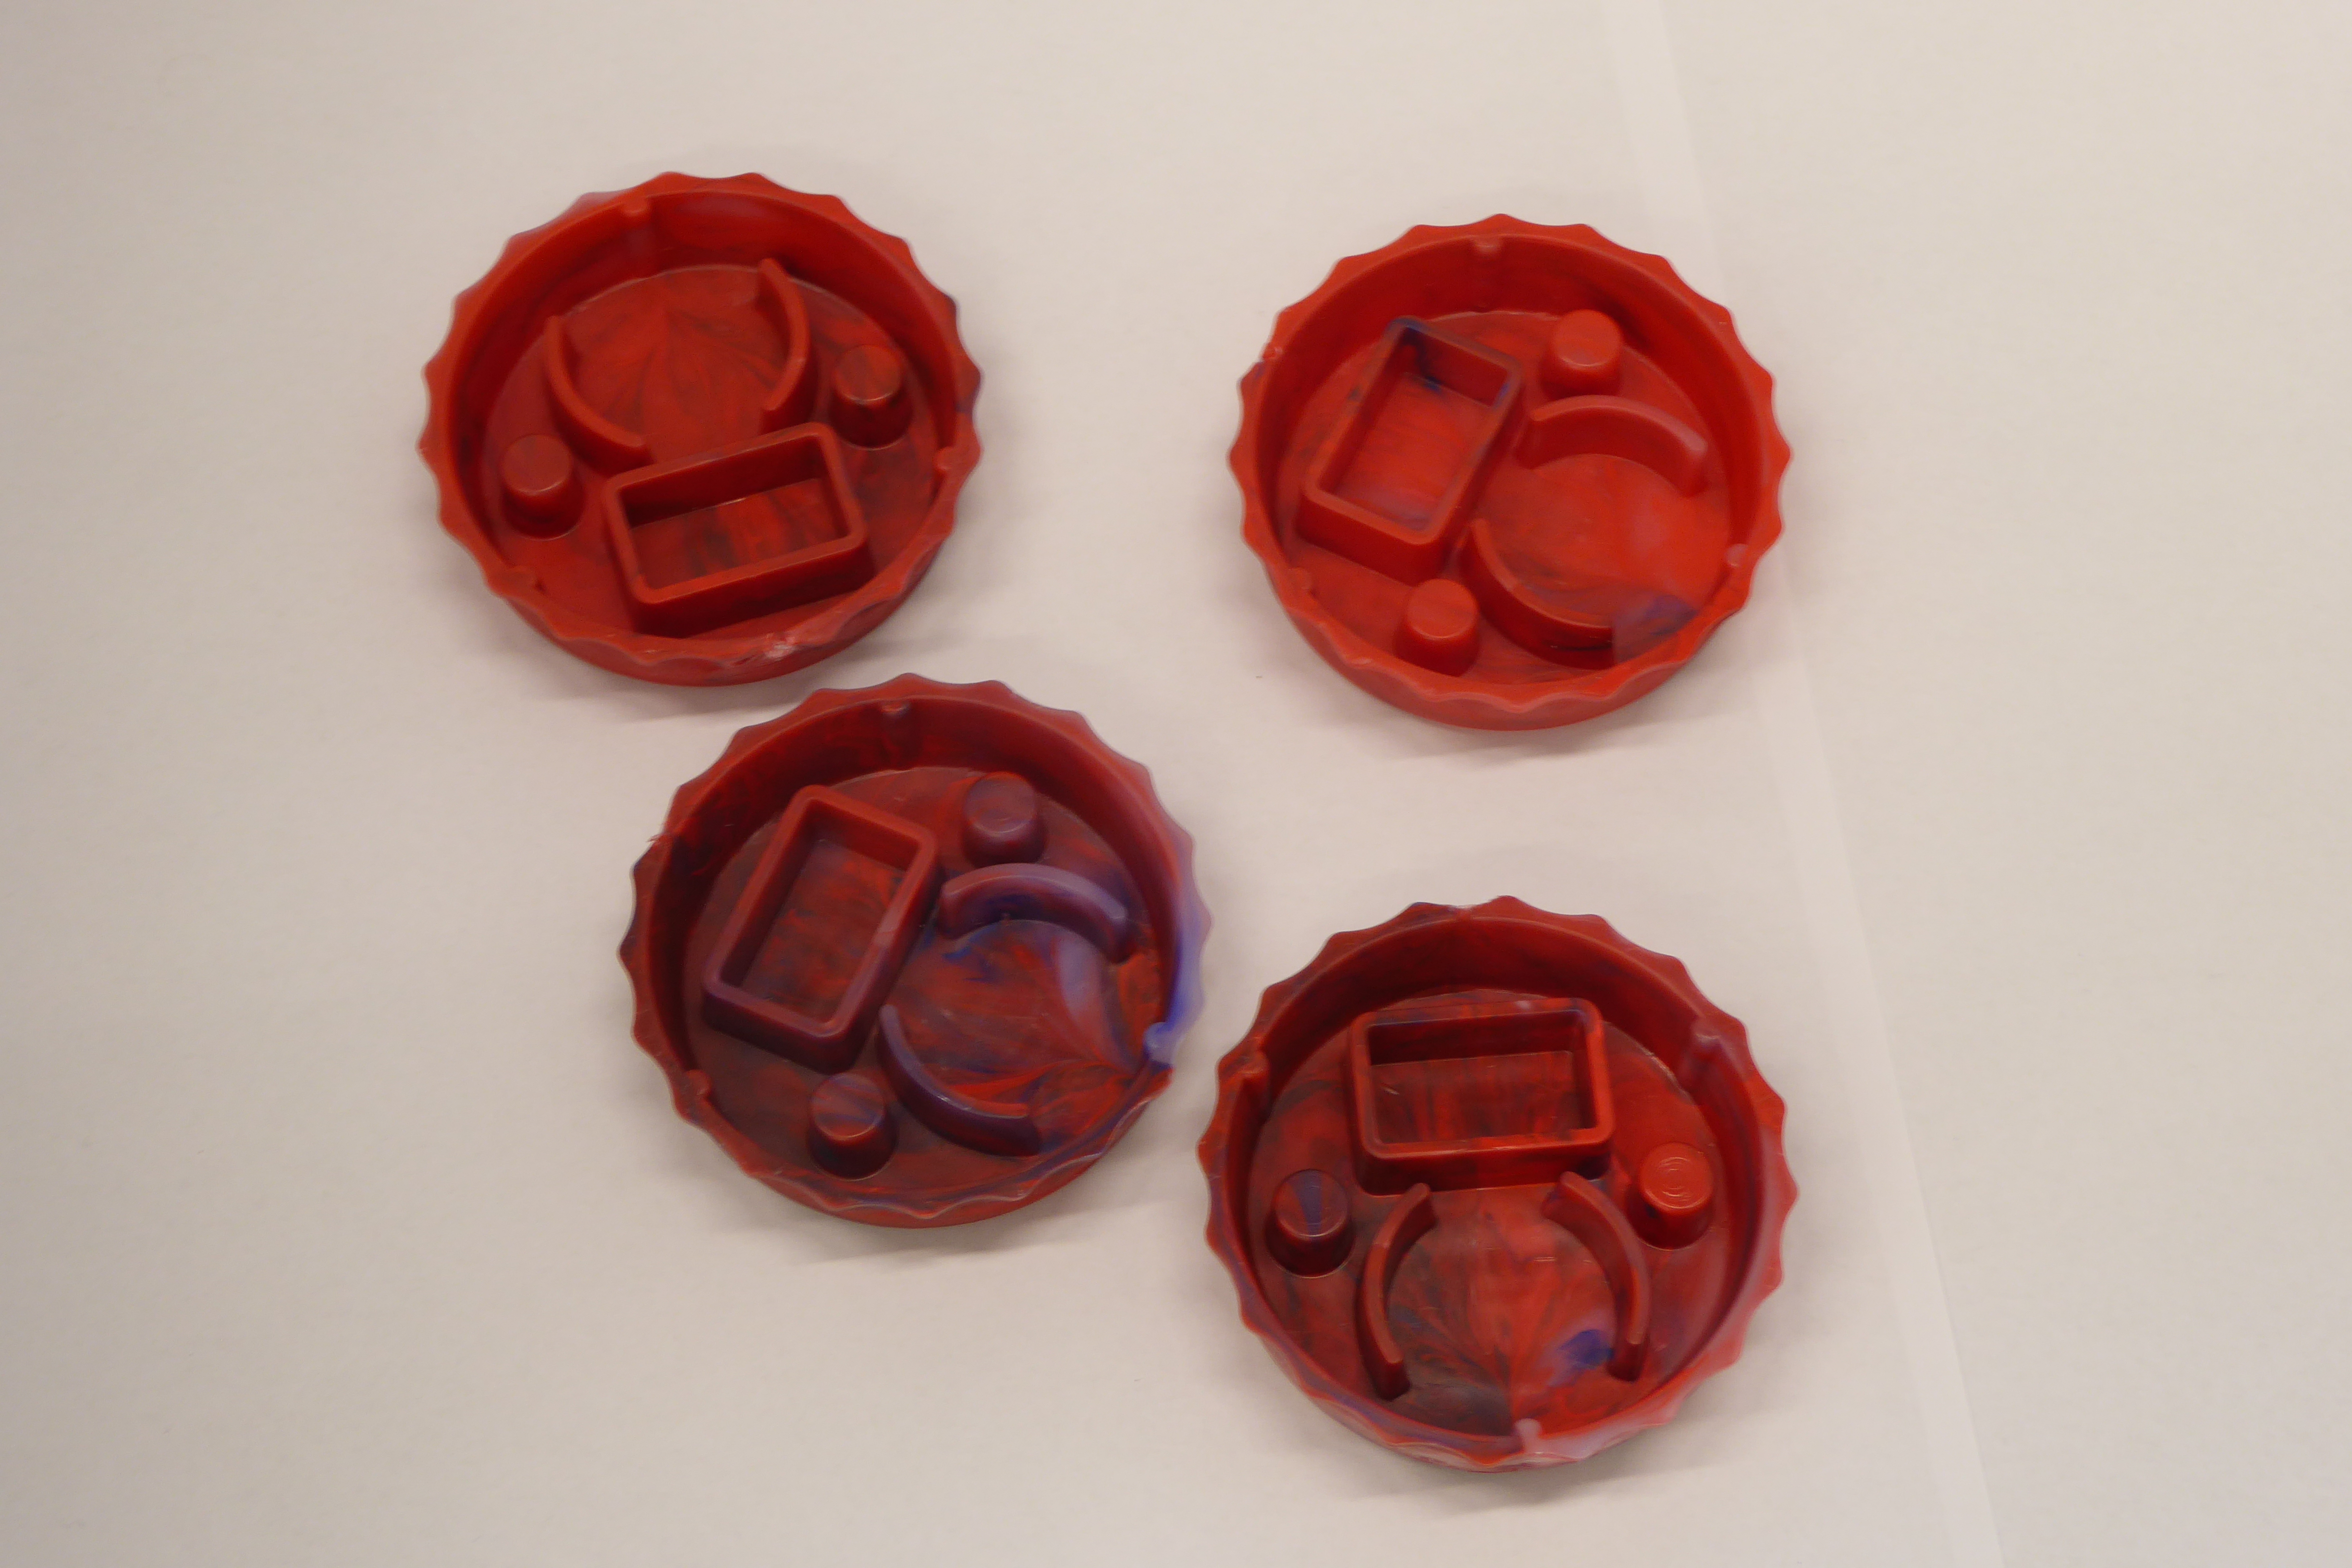
Label: Bottle Opener - Cover